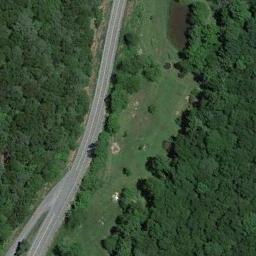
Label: freeway